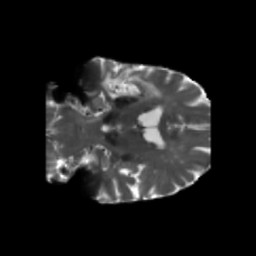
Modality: T2w
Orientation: coronal
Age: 72
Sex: male
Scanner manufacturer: siemens
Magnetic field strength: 3 T
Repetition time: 5.25 s
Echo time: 0.08 s